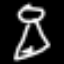
Label: hourglass